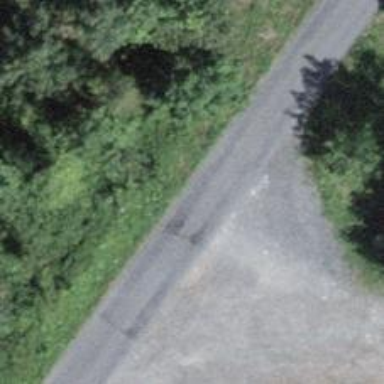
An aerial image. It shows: Well-maintained track road with grade 1 tracktype.